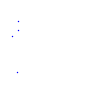
Particle: kaon